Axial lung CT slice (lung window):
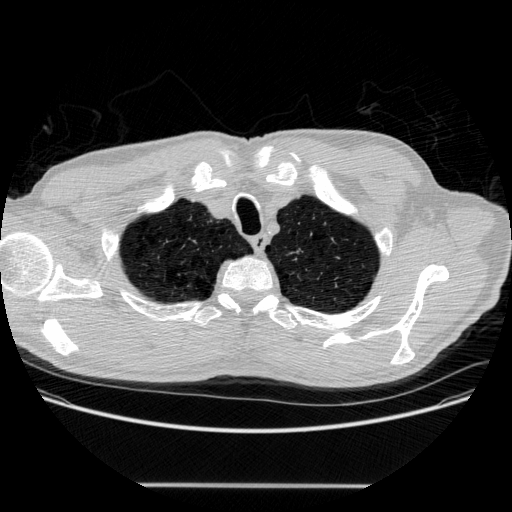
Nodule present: no